Interaction volume radius: 10 \u00c5
Interaction volume height: 25 \u00c5
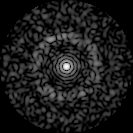
Disorder parameter: 0.8297